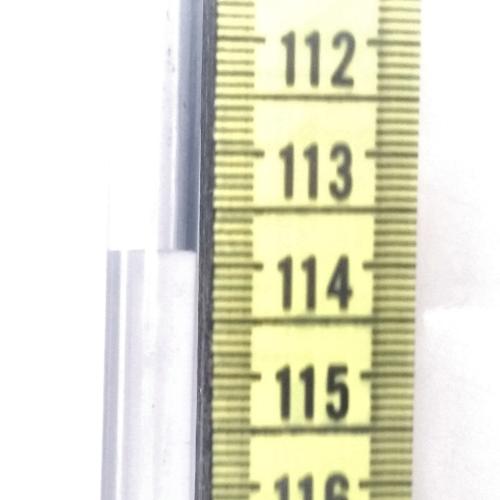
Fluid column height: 113.9 cm